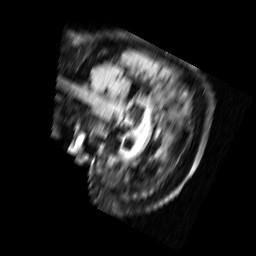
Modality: FLAIR
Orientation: sagittal
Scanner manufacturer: siemens
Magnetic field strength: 1.5 T
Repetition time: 9 s
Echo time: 0.111 s